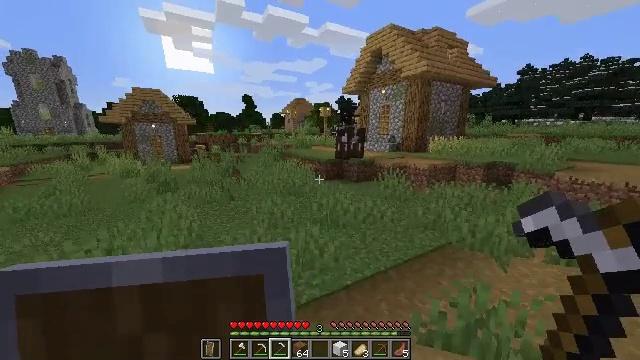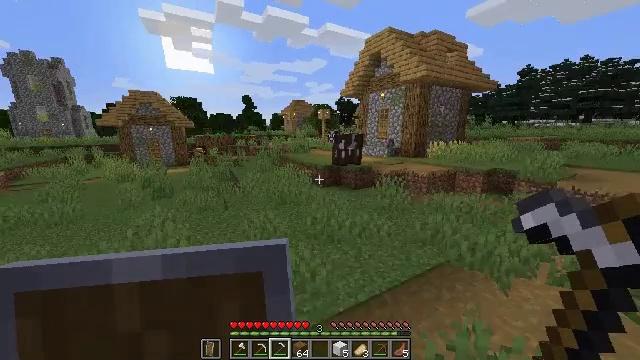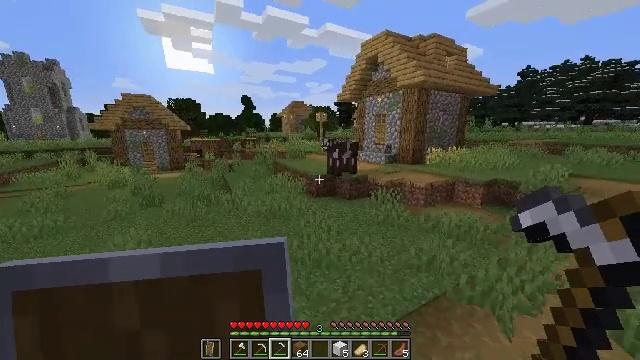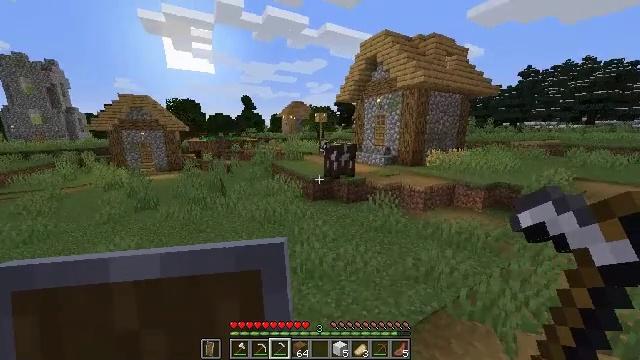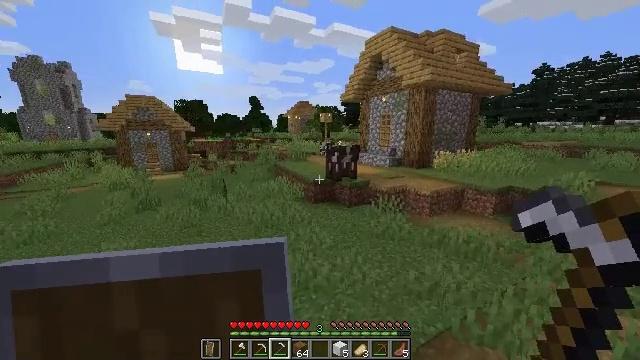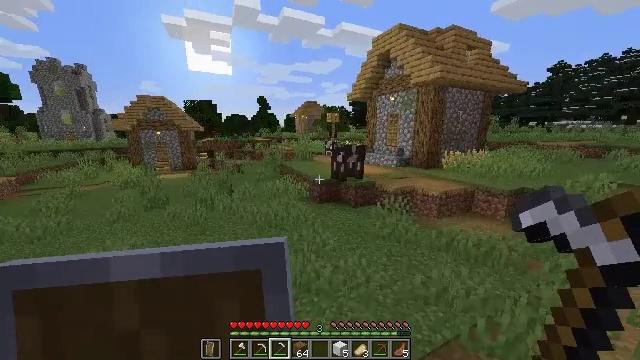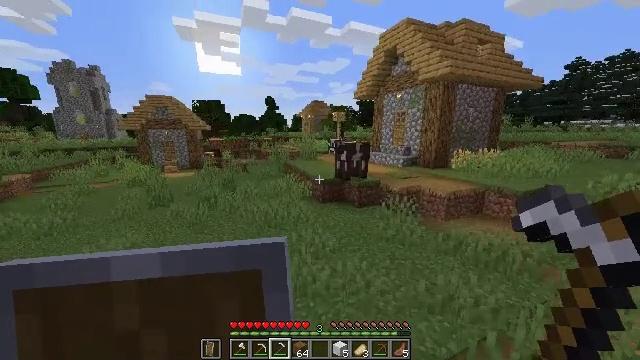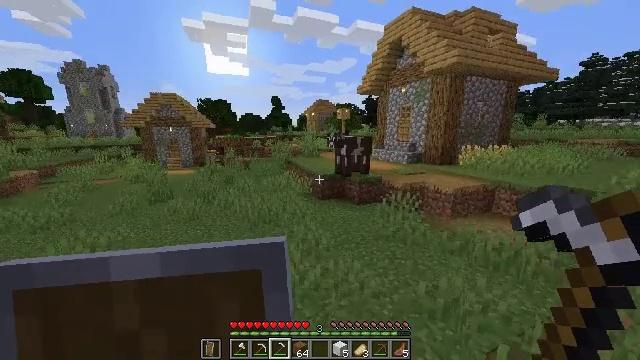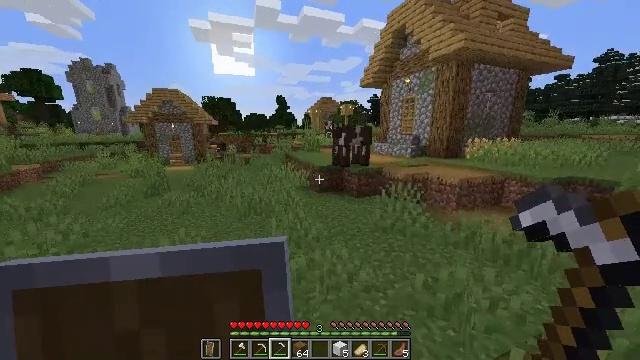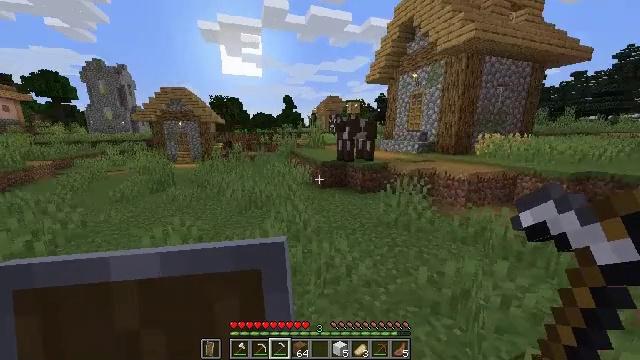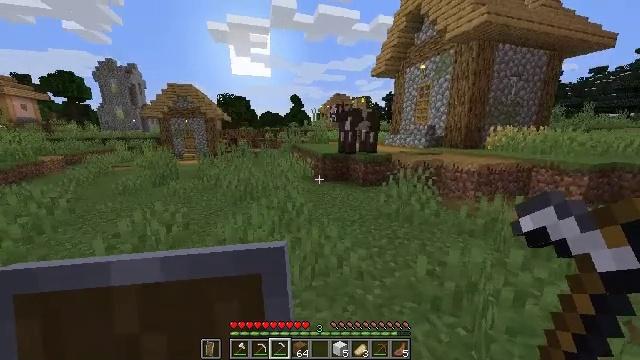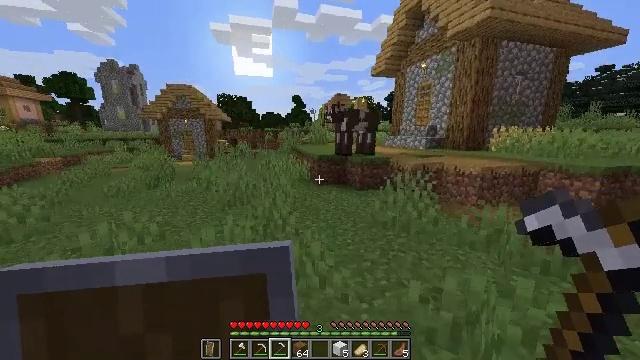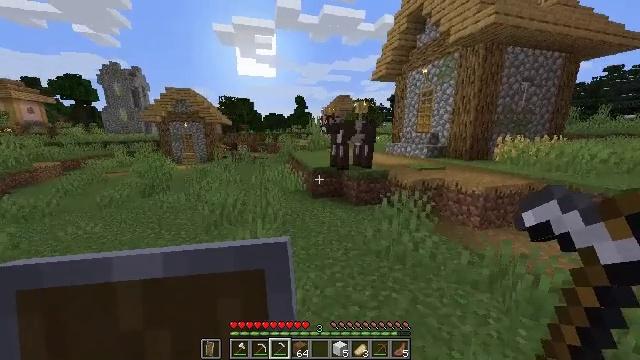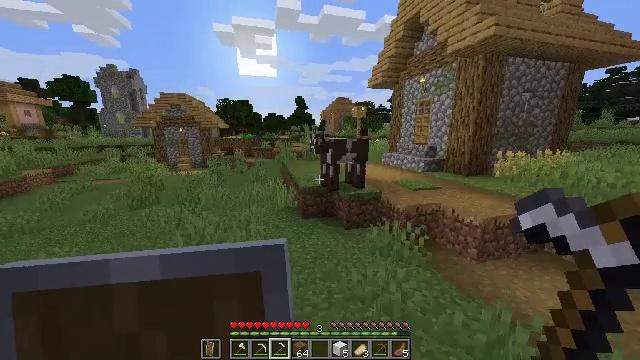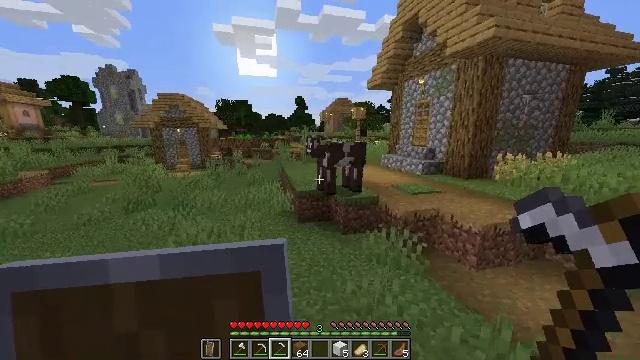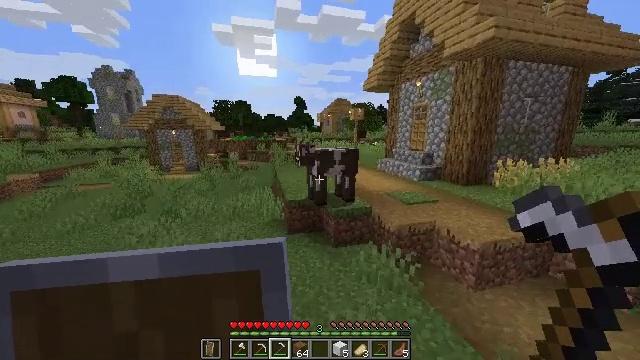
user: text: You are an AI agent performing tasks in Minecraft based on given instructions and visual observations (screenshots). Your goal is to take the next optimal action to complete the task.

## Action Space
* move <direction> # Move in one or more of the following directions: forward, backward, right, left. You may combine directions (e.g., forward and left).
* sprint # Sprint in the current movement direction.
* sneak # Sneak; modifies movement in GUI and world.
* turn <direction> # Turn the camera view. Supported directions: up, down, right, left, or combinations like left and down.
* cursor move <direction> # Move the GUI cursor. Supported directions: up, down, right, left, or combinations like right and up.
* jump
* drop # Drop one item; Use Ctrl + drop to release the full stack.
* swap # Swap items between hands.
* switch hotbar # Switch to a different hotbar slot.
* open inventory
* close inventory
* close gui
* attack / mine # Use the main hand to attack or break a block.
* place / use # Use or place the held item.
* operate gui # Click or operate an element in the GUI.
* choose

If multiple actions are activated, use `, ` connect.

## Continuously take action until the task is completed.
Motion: motion action
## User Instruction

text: Remove the existing composter.
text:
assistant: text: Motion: move forward and move right, sprint, jump
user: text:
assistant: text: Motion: move forward and move right, sprint, jump
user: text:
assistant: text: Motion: move forward and move right, sprint, jump
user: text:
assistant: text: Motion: move forward and move right, sprint, turn left, jump
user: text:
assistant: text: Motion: move forward and move right, sprint, turn left, jump
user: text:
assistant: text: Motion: move forward and move right, sprint, turn left, jump
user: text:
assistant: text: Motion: move forward and move right, sprint, turn left, jump
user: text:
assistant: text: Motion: move forward and move right, sprint, turn left, jump
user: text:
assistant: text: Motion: move forward and move right, sprint, turn left, jump
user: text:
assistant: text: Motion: move forward and move right, sprint, turn left, jump
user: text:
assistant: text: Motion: move forward and move right, sprint, jump
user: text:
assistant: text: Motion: move forward and move right, sprint, jump
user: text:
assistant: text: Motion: move forward and move right, sprint, jump
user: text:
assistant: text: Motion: move forward and move right, sprint, jump
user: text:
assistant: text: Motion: move forward and move right, sprint, jump
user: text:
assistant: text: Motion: move forward and move right, sprint, jump
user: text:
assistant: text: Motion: move forward and move right, sprint, jump
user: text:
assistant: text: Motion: move forward and move right, sprint, jump
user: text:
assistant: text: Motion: move forward and move right, sprint, jump
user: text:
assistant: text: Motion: move forward and move right, sprint, turn right, jump
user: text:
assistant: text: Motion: move forward and move right, sprint, turn right, jump
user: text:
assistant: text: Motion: move forward and move right, sprint, turn right and down, jump
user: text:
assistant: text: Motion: move forward and move right, sprint, turn right, jump
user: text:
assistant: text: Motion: move forward and move right, sprint, jump
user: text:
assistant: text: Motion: move forward, sprint, jump
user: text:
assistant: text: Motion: move forward, sprint, turn left, jump
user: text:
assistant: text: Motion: move forward, sprint, turn left, jump
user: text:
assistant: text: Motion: move forward and move left, sprint, turn left, jump
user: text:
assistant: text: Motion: move forward and move left, sprint, turn left, jump
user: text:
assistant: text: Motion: move forward and move left, sprint, turn left, jump